Interaction volume radius: 10 \u00c5
Interaction volume height: 30 \u00c5
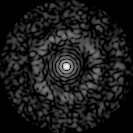
Disorder parameter: 0.819